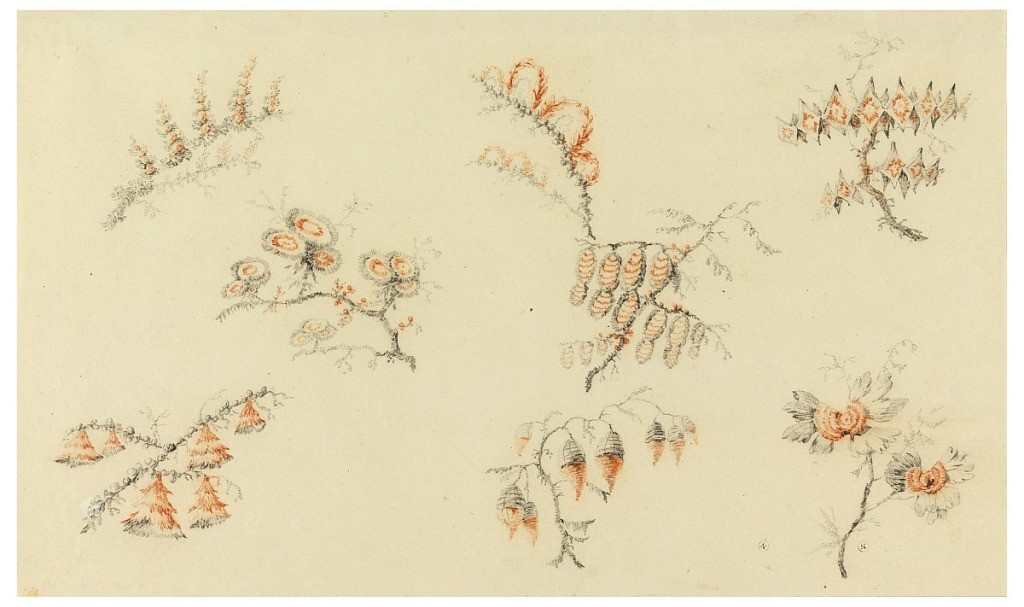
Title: Sprays of Seven ideal Flowers and of one quasi naturalistic flower
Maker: Jean-Baptiste Pillement, French, 1728–1808
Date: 1775–1800
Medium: Black, red crayon on cream paper
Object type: Drawing
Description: Disposed in three horizontal rows. Several groups of fantastical flowers on branches and one naturalistic group in lower right, all in red and black.